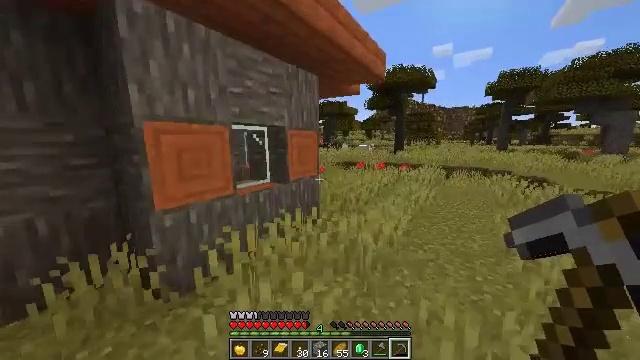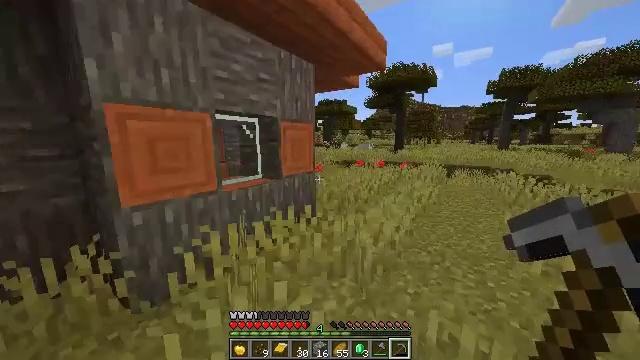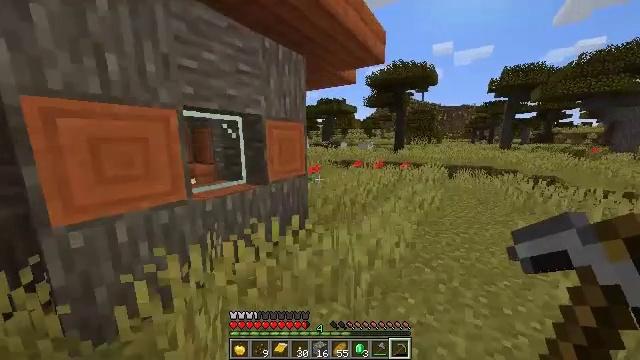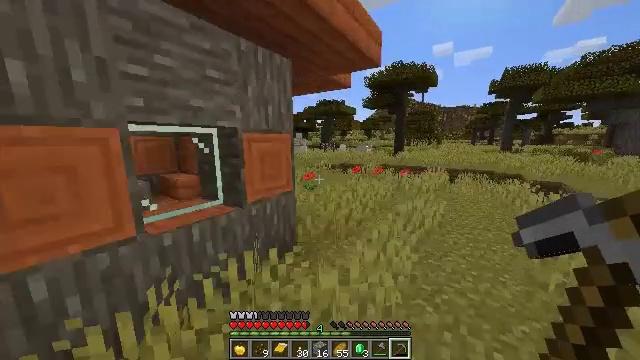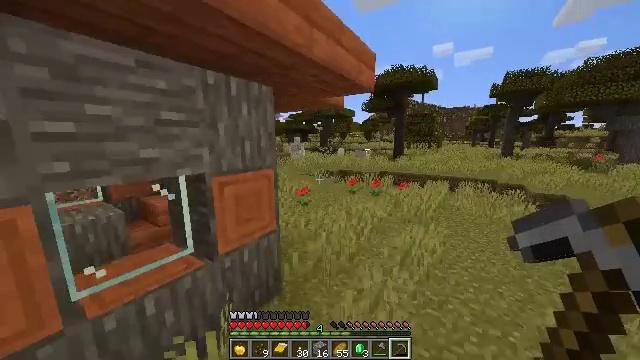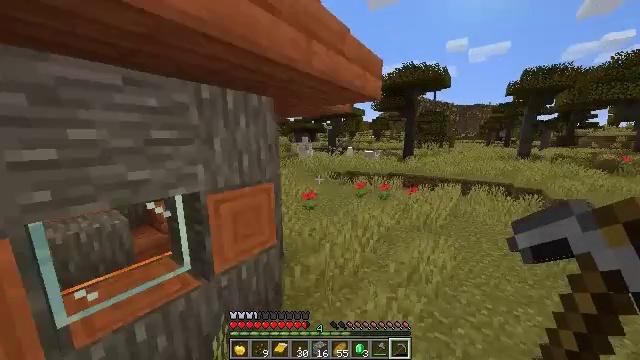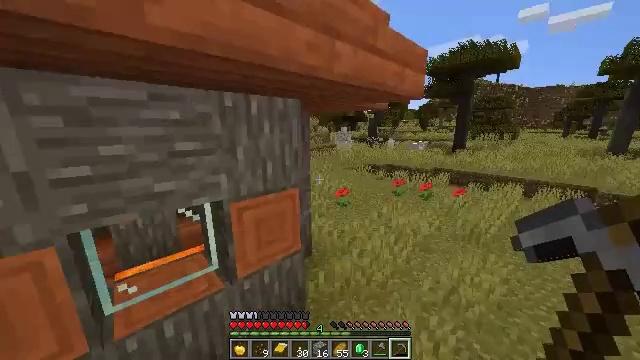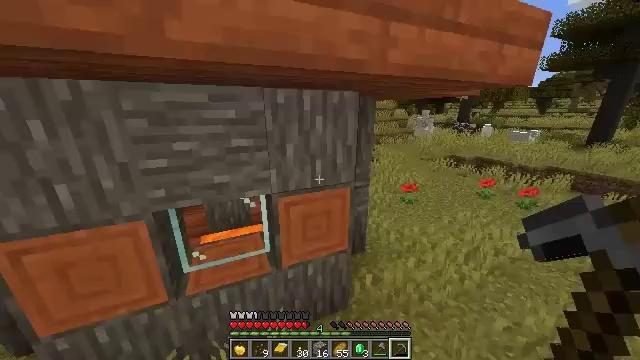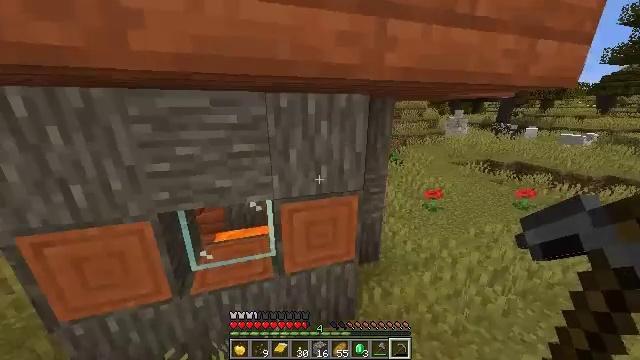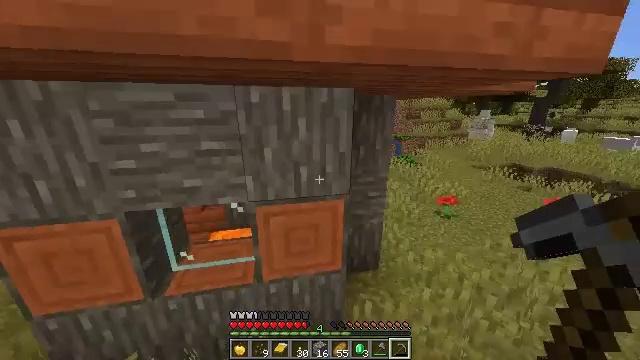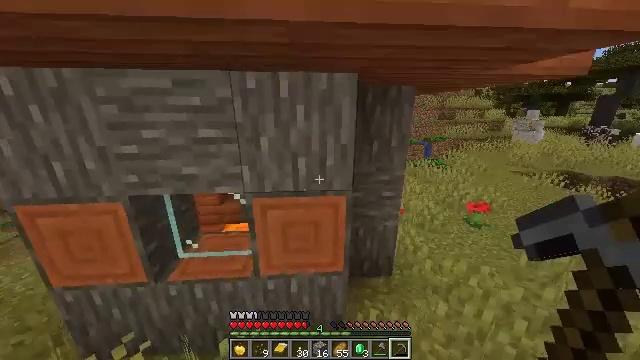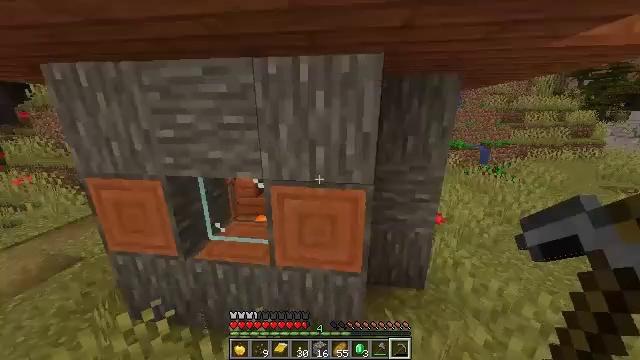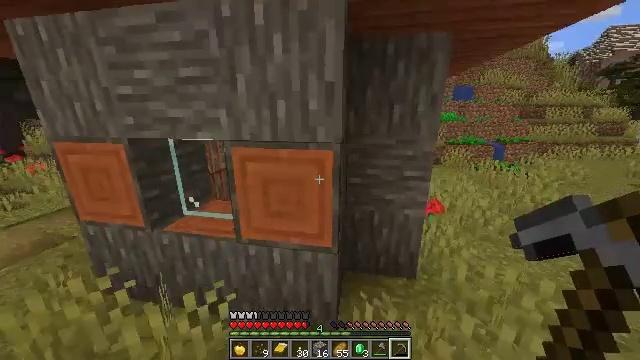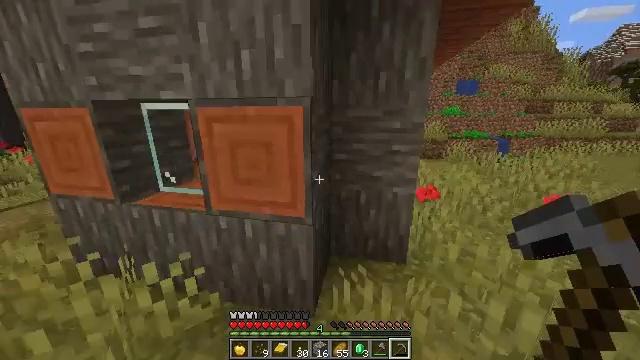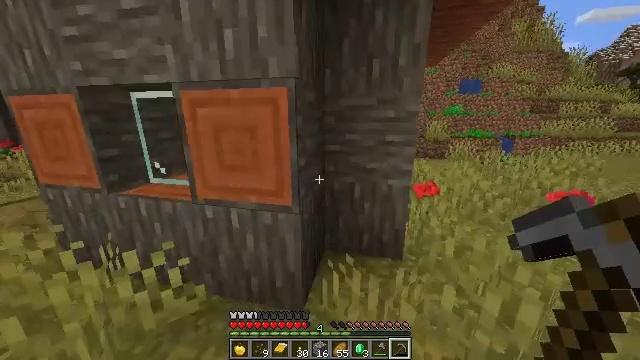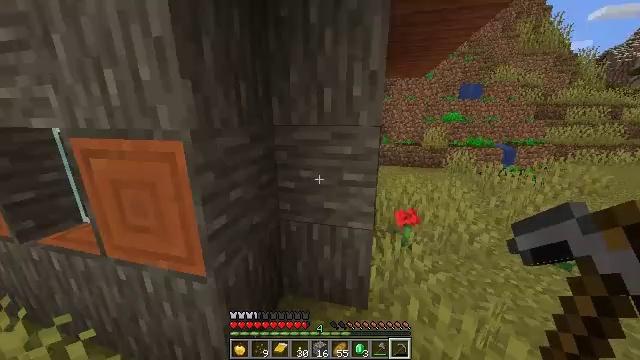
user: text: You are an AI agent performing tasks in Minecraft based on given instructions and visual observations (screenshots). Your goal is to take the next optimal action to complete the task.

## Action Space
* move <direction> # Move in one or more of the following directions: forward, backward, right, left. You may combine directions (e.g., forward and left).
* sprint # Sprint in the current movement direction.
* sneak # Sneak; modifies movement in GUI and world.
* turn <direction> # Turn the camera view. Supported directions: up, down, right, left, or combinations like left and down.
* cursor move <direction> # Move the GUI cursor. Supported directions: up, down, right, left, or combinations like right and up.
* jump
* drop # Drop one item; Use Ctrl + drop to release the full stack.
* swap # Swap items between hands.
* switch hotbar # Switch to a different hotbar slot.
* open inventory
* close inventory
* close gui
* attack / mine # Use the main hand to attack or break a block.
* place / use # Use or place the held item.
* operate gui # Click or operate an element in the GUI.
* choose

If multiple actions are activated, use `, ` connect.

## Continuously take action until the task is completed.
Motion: motion action
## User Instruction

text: Harvest yellow terracotta for crafting.
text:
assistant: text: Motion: move forward and move right, jump
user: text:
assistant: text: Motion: move forward and move right, jump
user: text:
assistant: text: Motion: move forward and move right, jump
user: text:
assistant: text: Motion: move forward and move right, jump
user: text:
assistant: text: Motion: move forward and move right, turn left, jump
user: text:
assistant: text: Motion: move forward and move right, turn left and down, jump
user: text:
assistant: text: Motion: move forward and move right, turn left and down, jump
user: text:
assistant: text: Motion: move forward and move right, turn left, jump
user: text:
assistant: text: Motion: move forward and move right, turn left, jump
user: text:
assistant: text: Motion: move forward and move right, turn left, jump
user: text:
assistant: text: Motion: move forward and move right, turn left, jump
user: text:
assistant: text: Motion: move forward and move right, turn left, jump
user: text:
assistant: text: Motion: move forward and move right, turn left, jump
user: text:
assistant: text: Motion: move forward and move right, jump
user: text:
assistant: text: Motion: move forward and move right, turn left, jump
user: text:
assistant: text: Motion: move forward and move right, turn left, jump
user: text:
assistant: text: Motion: move forward and move right, turn left
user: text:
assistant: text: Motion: move forward and move right, turn left
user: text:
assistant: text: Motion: move forward and move right, turn left
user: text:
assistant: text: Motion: move forward and move right, turn left
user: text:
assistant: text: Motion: move right, turn left
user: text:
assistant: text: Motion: move right, turn left
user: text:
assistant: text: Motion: move right, turn left
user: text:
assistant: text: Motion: move right, turn left
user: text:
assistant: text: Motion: move right, turn left
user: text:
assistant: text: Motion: move right, turn left
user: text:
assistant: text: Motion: move forward and move right, turn left
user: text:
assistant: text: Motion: move forward and move right, turn left
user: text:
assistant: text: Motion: move forward and move right, turn left
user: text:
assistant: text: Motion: move forward and move right, turn left